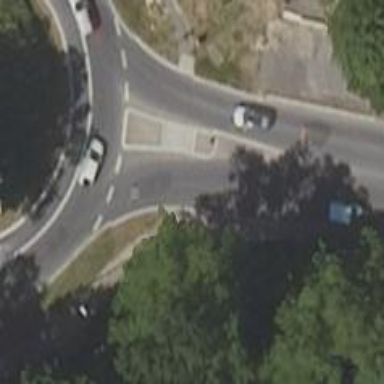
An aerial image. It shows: Uncontrolled crossing with central island on the road.